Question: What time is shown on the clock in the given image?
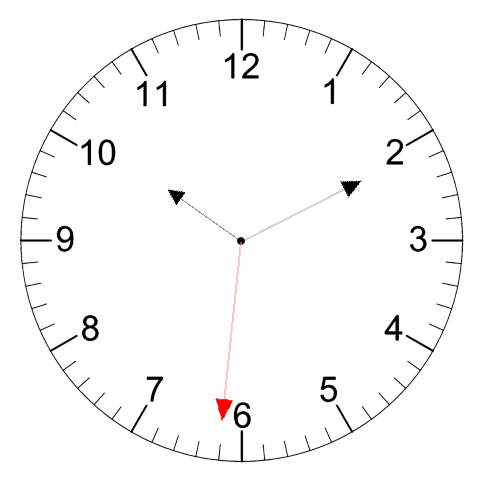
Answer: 10:10:31